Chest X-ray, PA view. Patient: 43 years old, sex M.
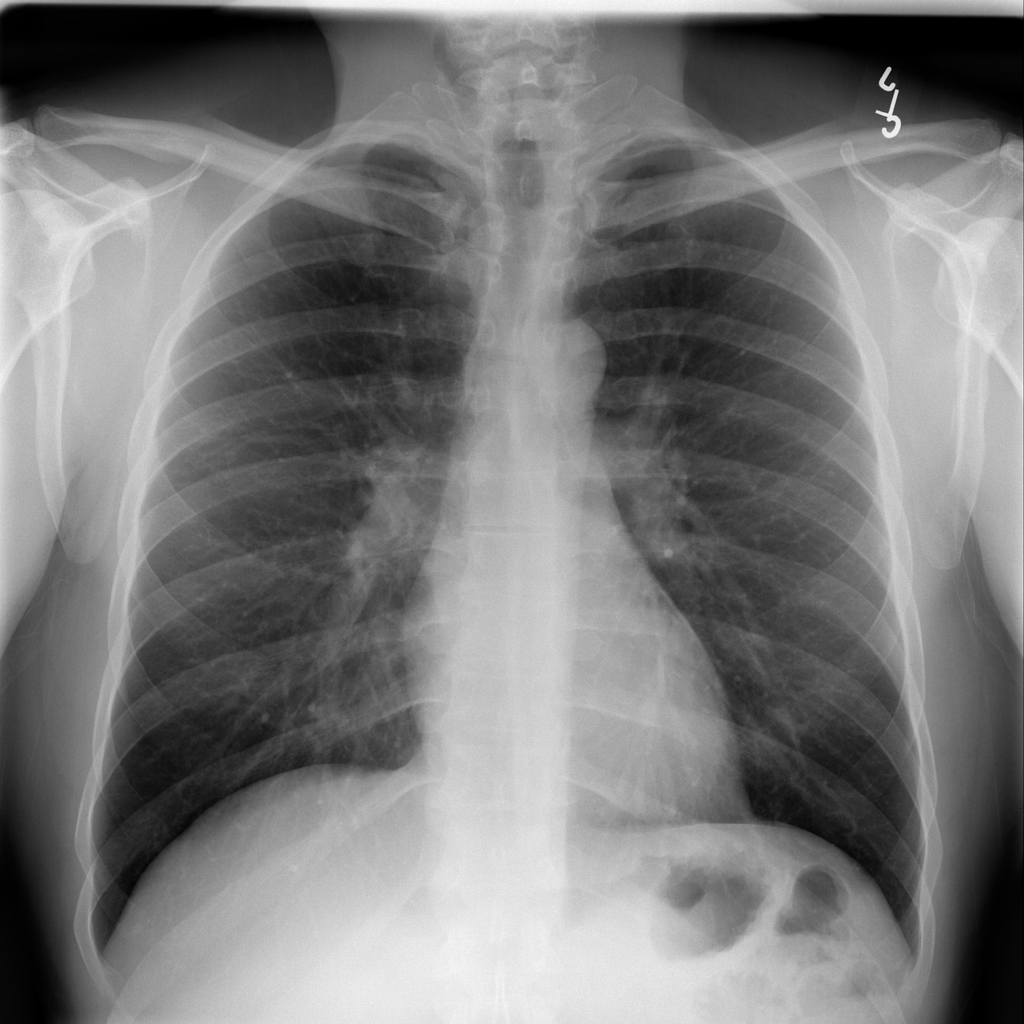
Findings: No Finding